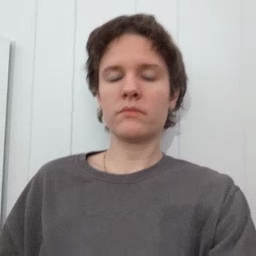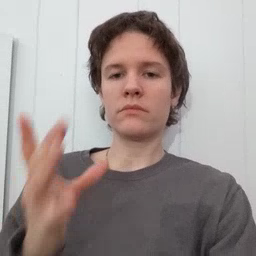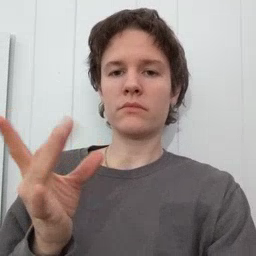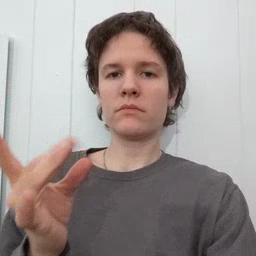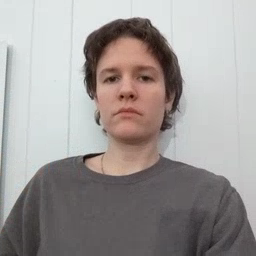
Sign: sticky